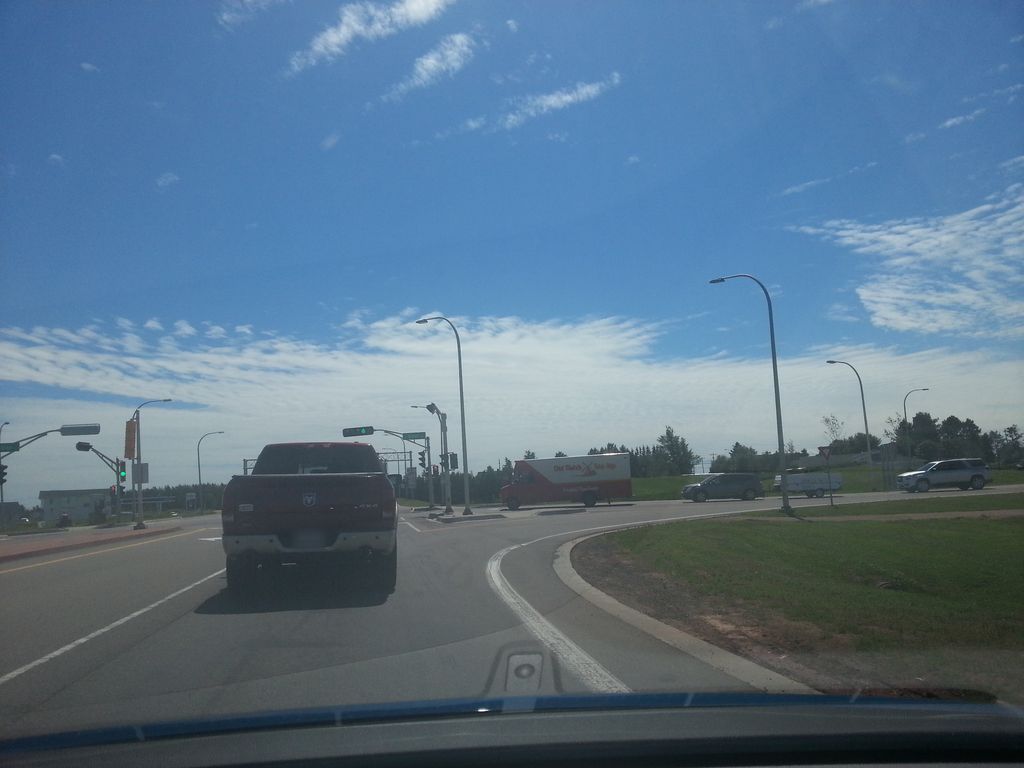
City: charlottetown